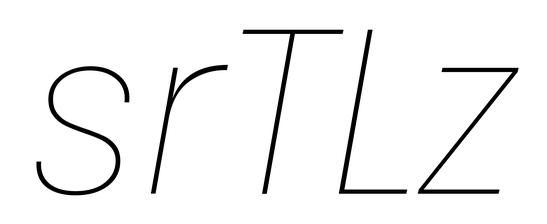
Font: Poppins-ThinItalic